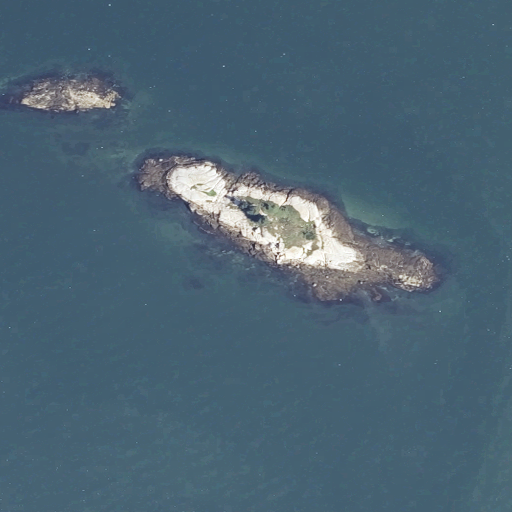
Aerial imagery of island in Maine named Smuttynose Island containing open water and barren land